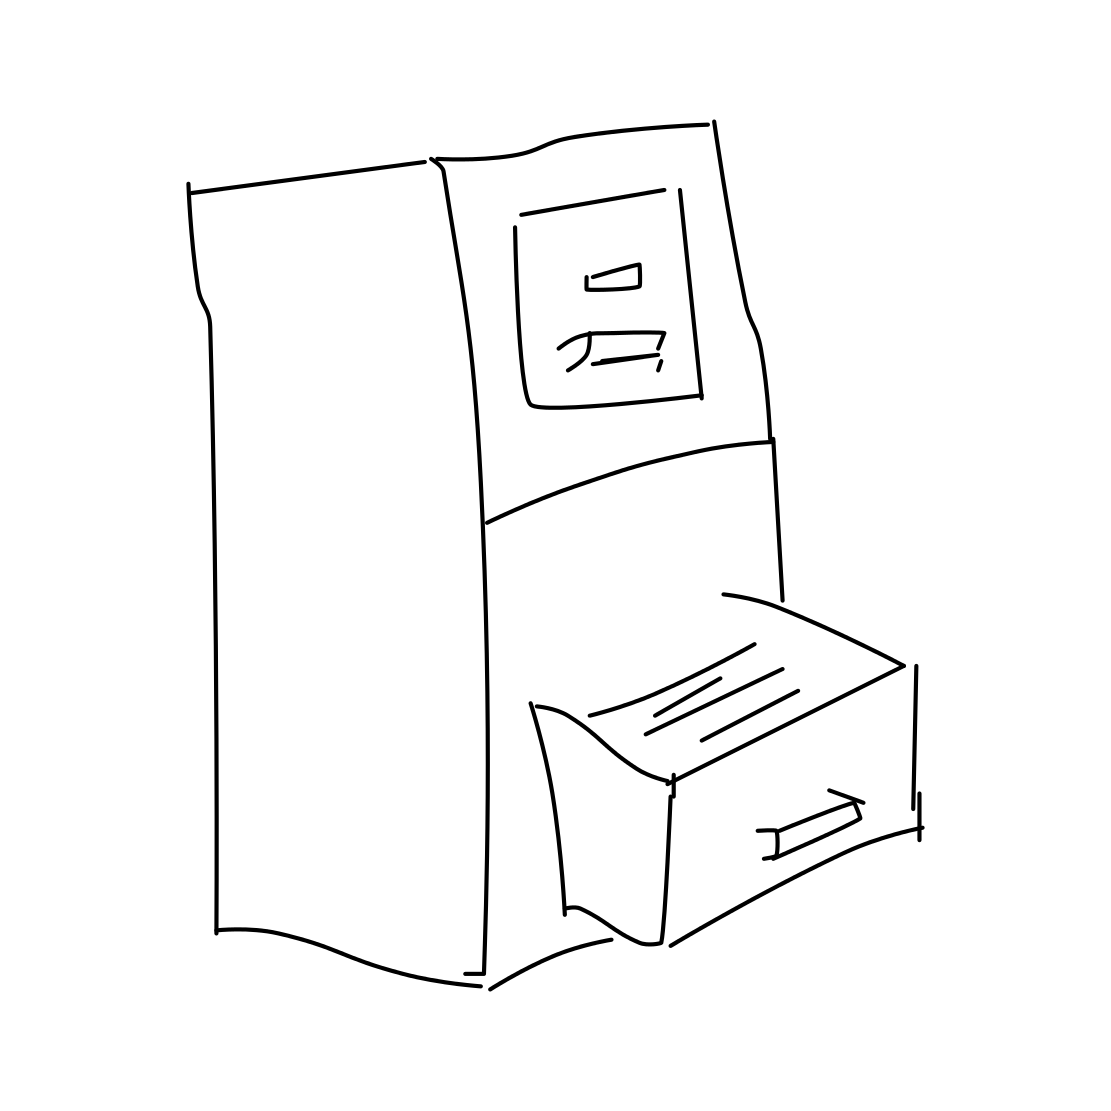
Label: cabinet